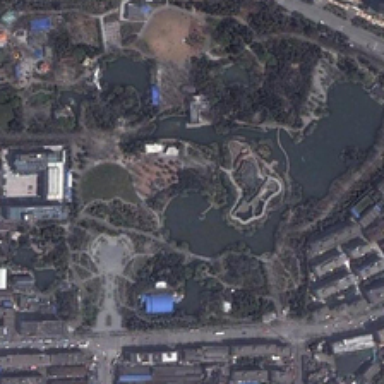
Many green trees and several ponds are in a park near a road and many buildings .